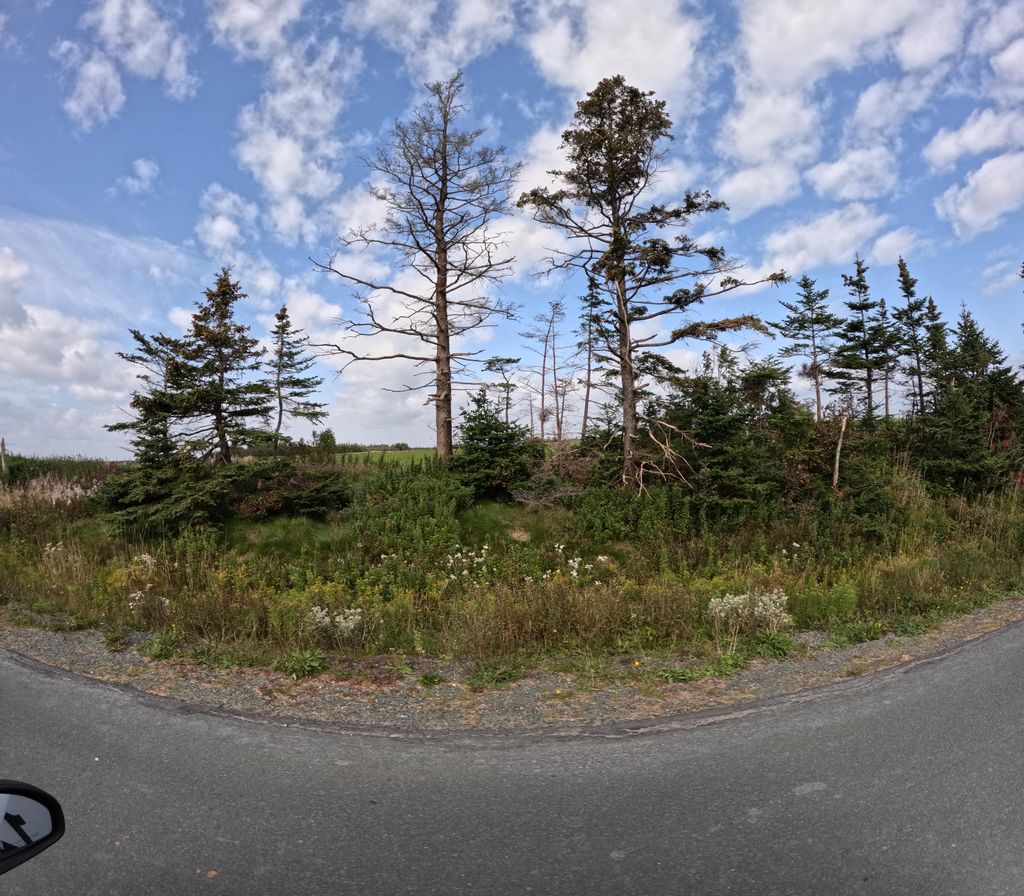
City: st_johns